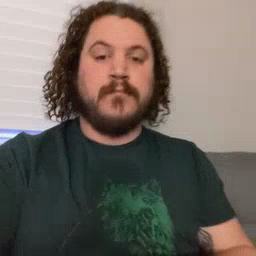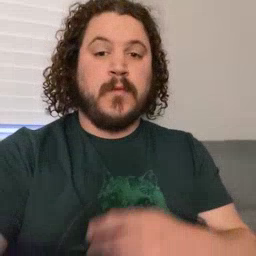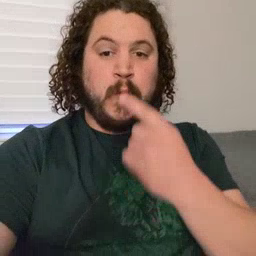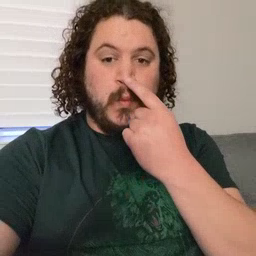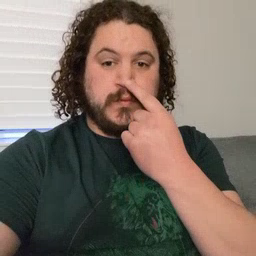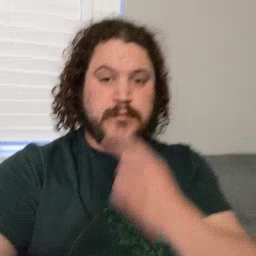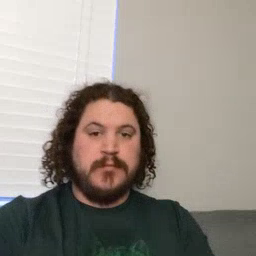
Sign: nose